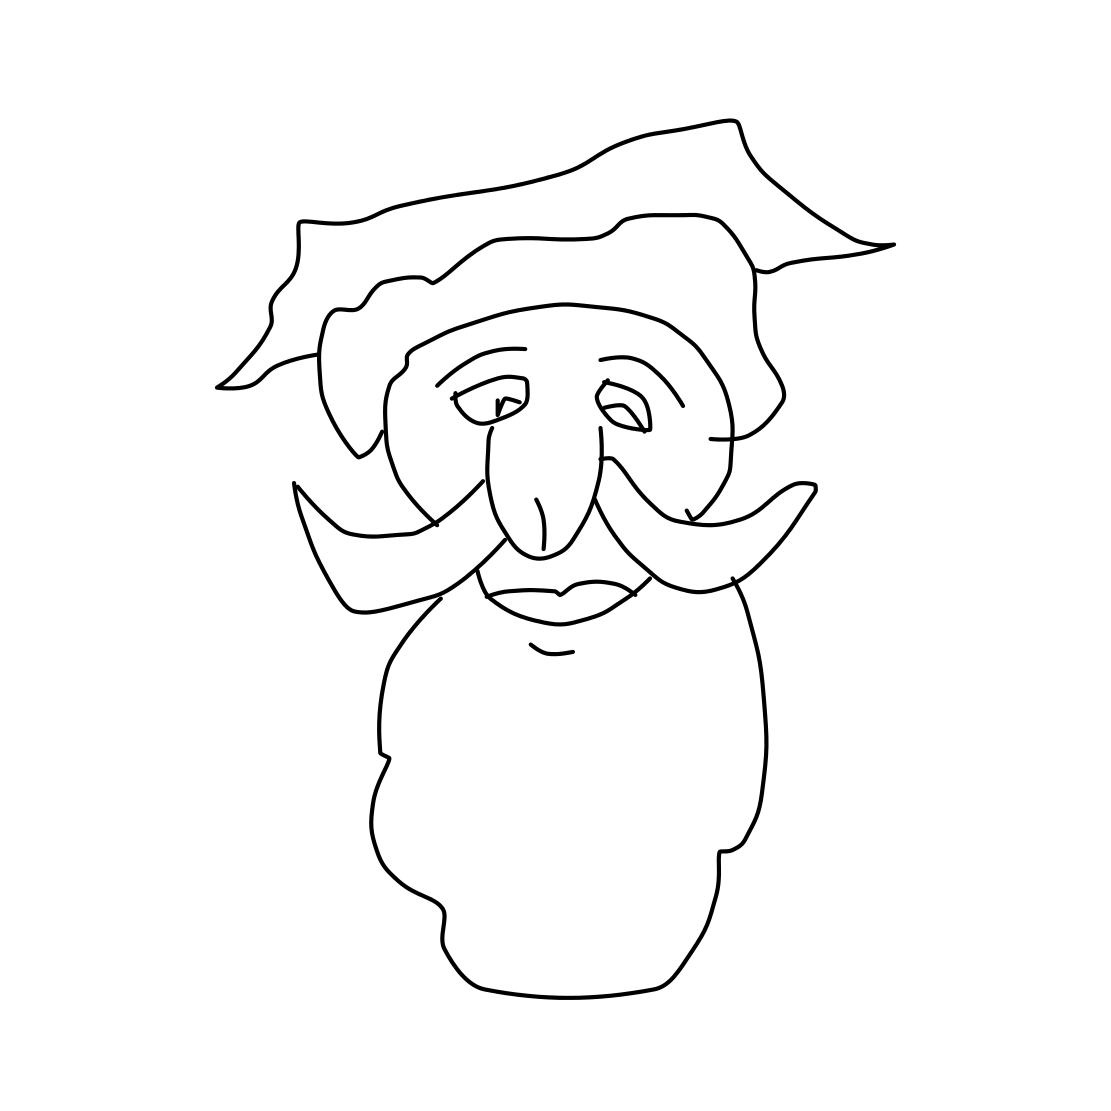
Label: santa claus